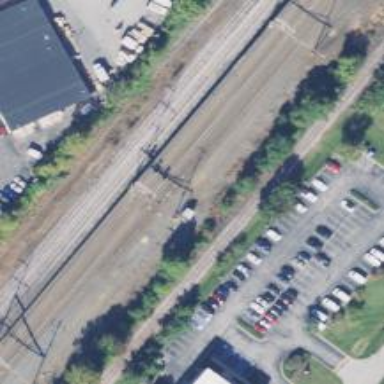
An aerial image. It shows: Railway track with contact line for electrification.